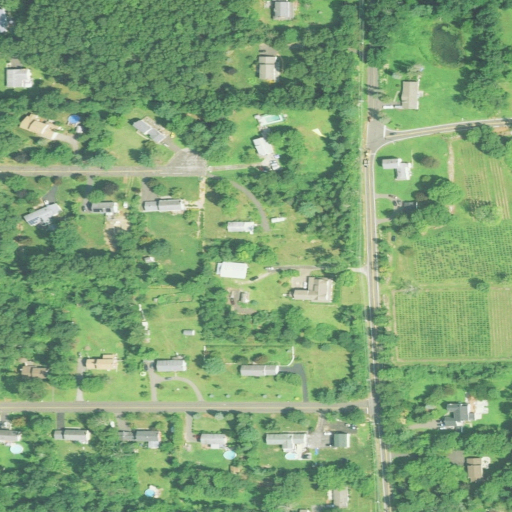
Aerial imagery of mountain in Connecticut named Sanford Hill containing deciduous forest, low intensity development, open development, mixed forest, medium intensity development, and pasture